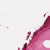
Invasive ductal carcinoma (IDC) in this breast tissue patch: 0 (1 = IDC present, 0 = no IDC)